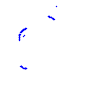
Particle: proton